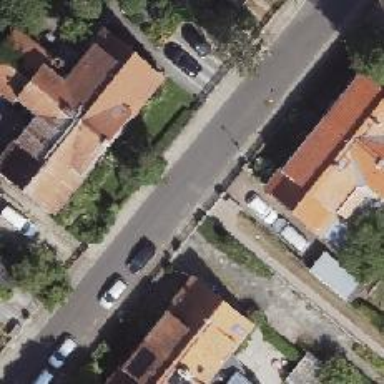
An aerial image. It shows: Residential road with parallel parking lane on the left side.